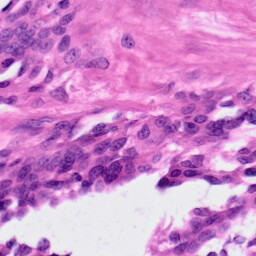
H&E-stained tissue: Ovarian